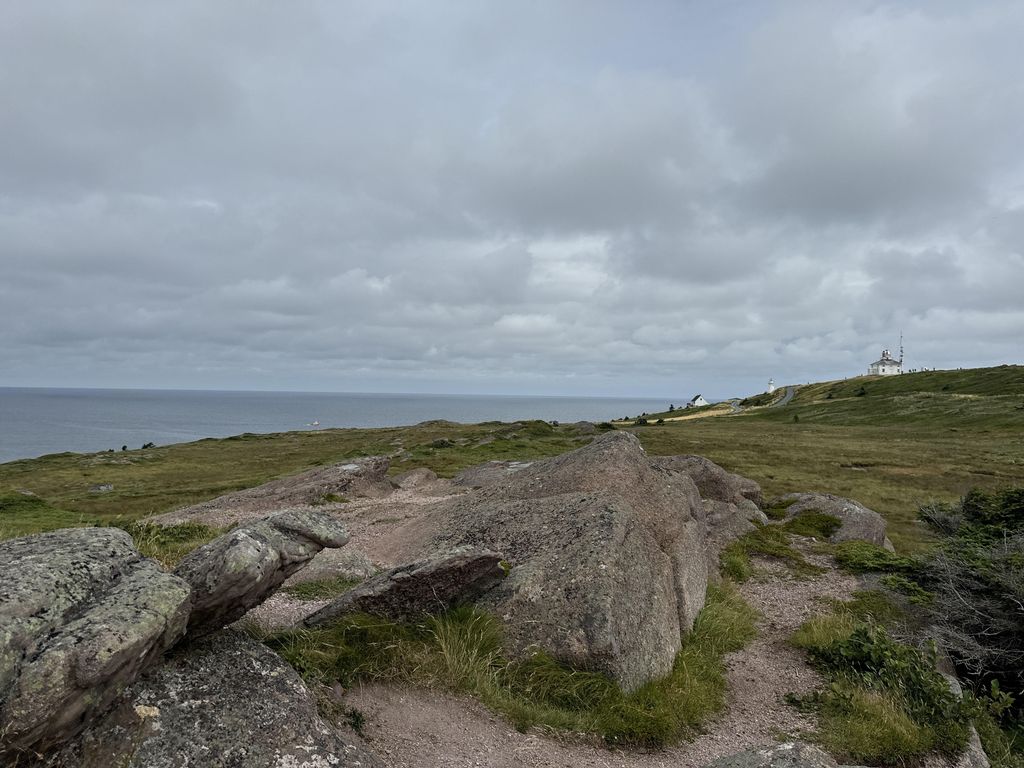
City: st_johns